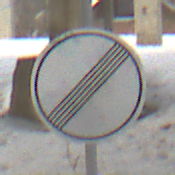
Verkehrszeichen: EndeSaemtlicherBegrenzungen
Umgebung: Roofed, Suburban
Tageszeit: MorningAfternoon
Wetter: PartlyCloudy
Licht: Natural
Jahreszeit: Winter
Kontrast: LowContrast